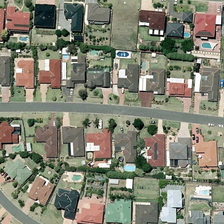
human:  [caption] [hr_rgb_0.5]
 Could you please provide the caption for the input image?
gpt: residential buildings are neatly arranged in different colors .

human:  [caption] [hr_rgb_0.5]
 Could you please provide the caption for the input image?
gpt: many residential buildings .

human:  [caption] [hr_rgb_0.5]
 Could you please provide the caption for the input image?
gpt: the residential buildings on both sides of the road are neatly arranged .

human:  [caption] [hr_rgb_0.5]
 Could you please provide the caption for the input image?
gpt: a dark green light green residential buildings around the tree .

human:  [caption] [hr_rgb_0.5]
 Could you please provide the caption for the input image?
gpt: the residential buildings on both sides of the road are neatly arranged .